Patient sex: M
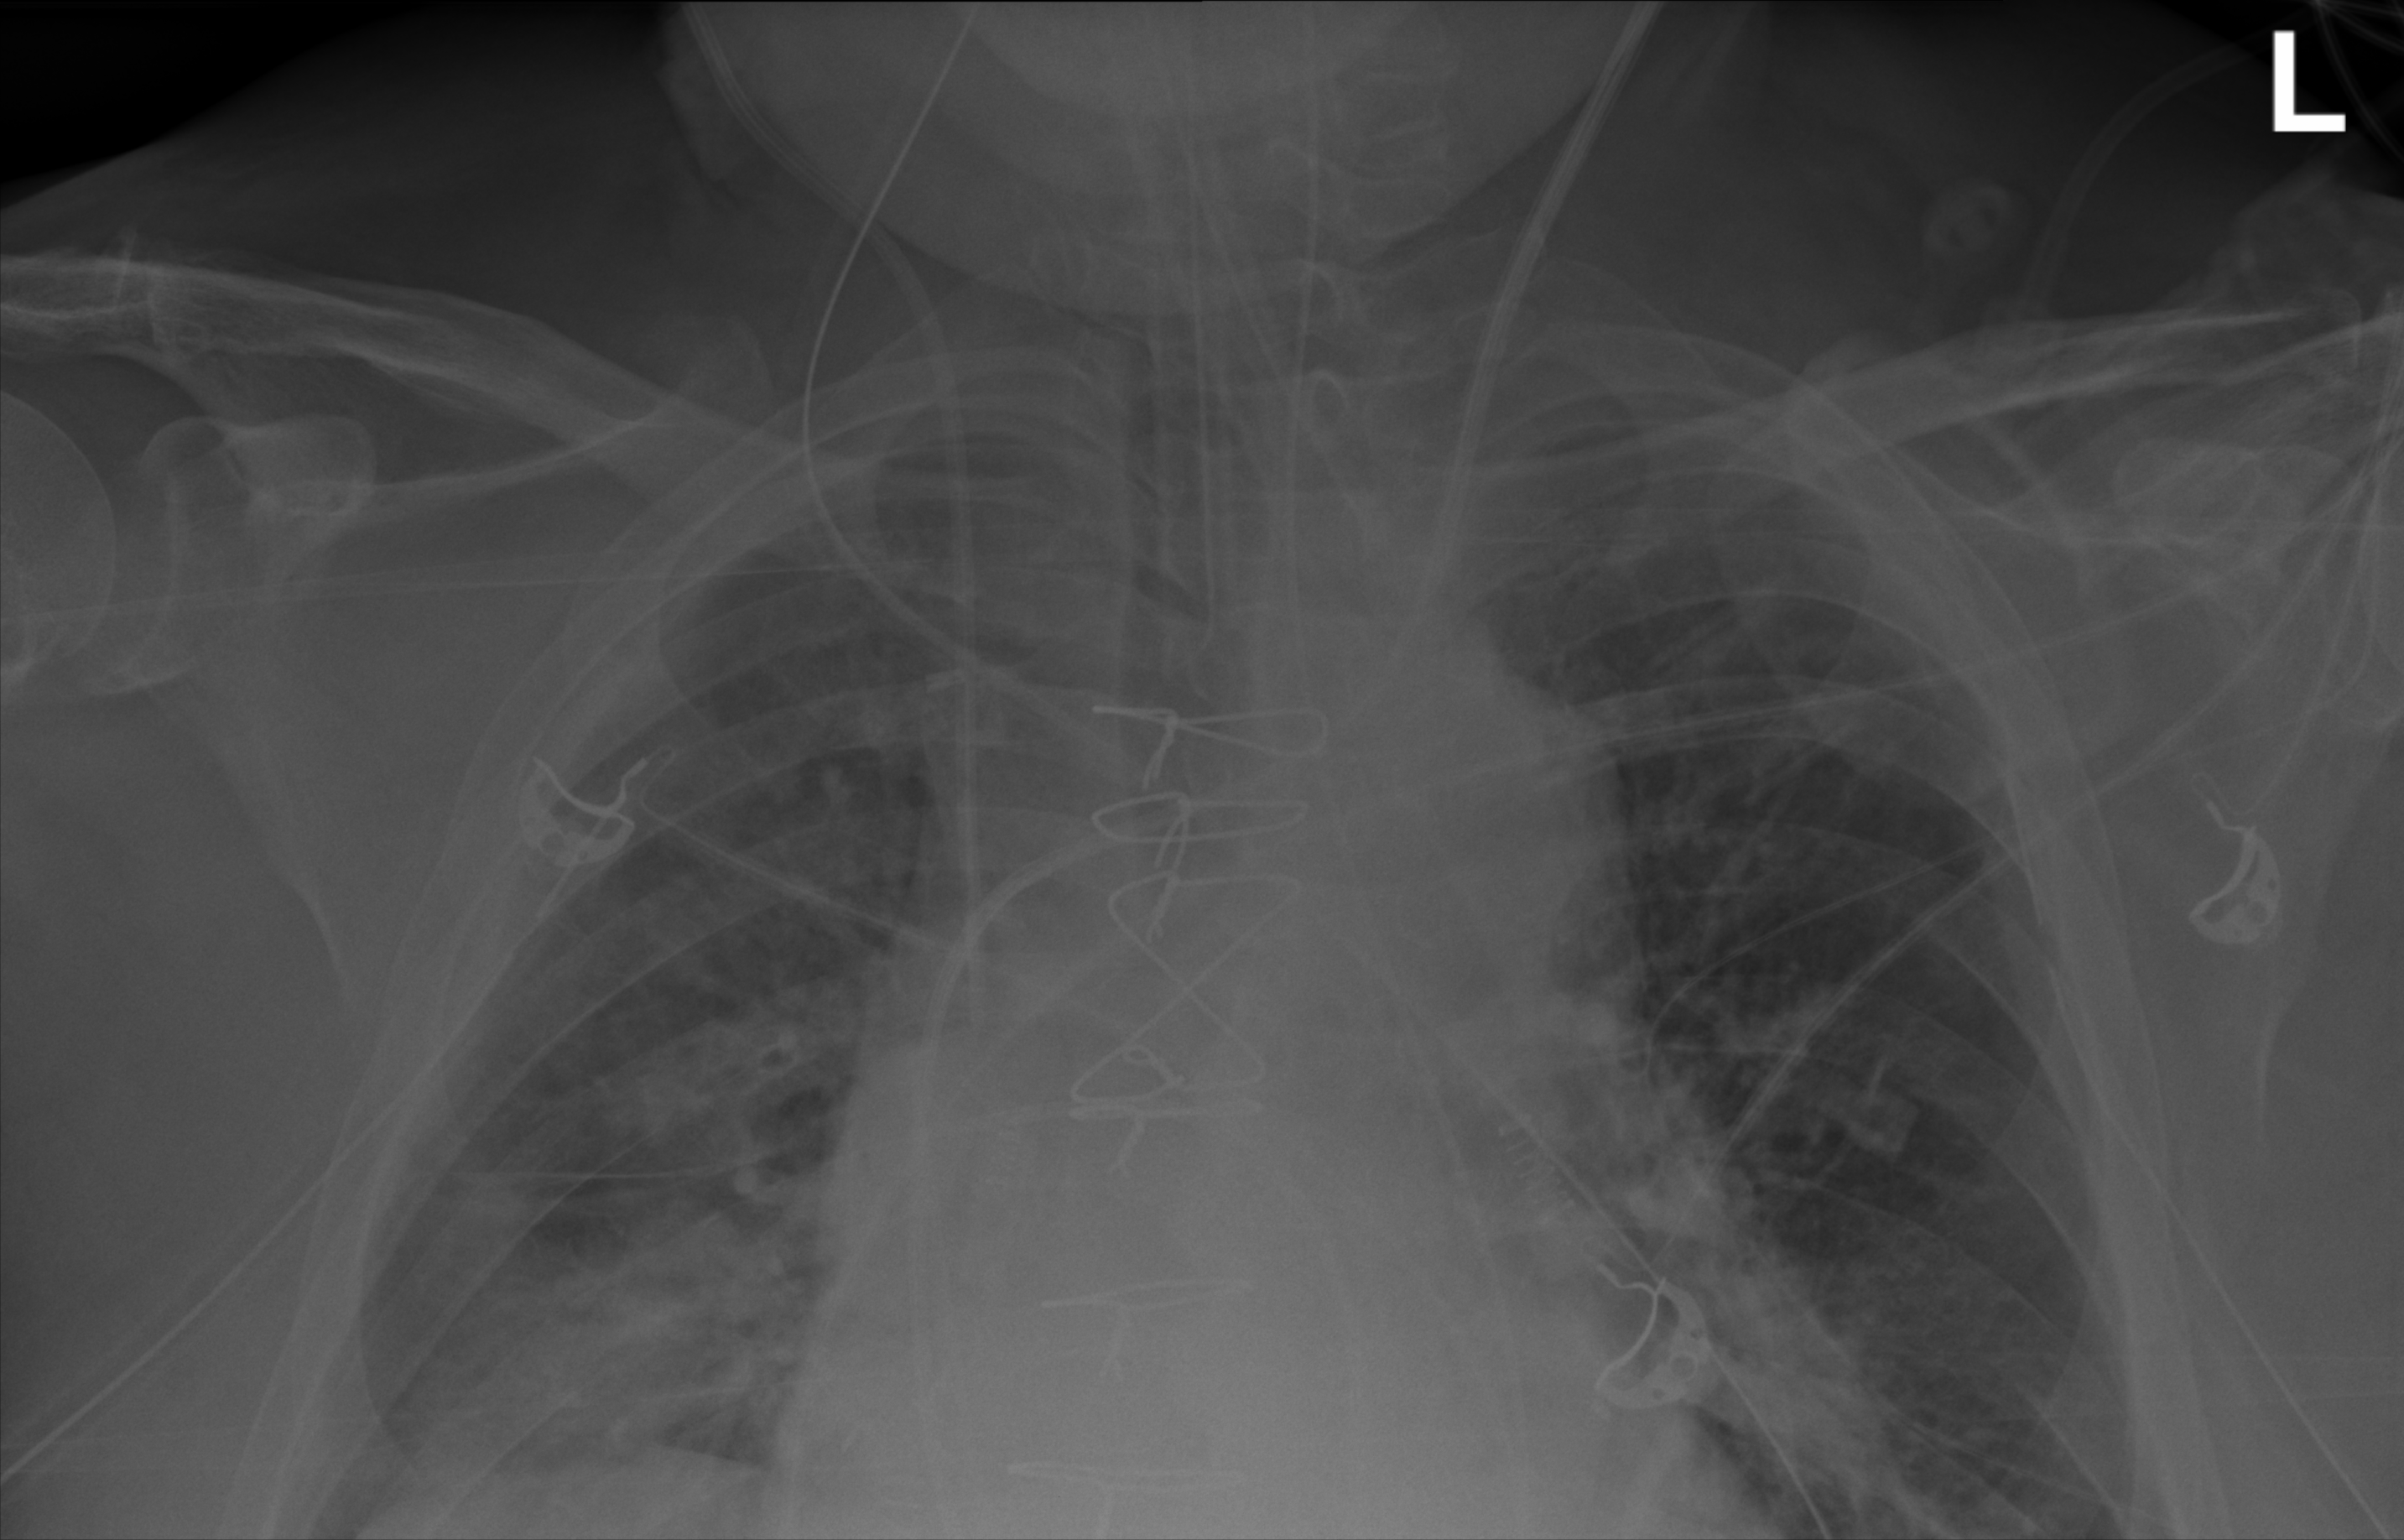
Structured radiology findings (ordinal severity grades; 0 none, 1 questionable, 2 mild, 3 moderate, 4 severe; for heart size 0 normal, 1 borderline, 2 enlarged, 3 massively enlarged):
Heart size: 2
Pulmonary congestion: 2
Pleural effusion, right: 2
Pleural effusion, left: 0
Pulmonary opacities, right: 2
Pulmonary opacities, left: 2
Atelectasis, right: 3
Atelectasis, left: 2